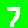
Digit: 7